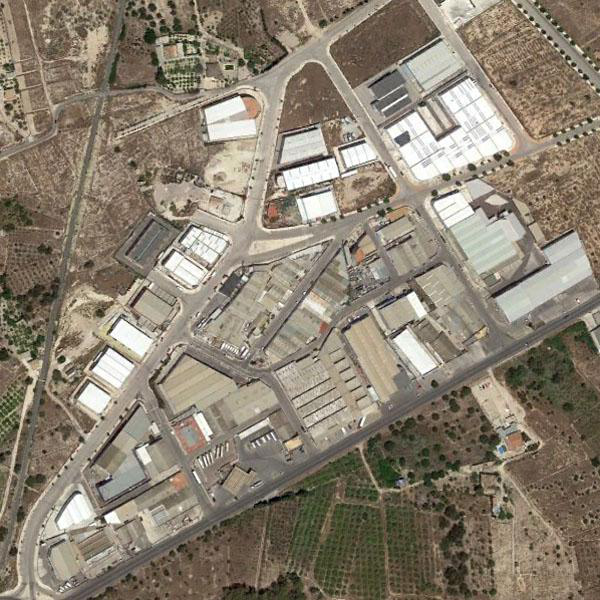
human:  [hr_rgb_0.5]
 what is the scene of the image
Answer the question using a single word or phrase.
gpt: industrial